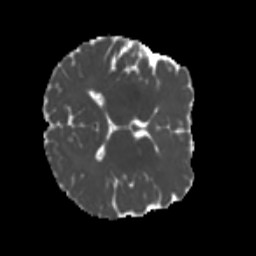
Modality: MD
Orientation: axial
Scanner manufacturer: siemens
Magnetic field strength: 3 T
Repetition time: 4 s
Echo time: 0.0594 s